Question: I'm having a bit of trouble with jqPlot styling. Currently I've got this:

This took quite a bit of fiddling to get it like this as it is, but now I've got one problem -- the line on the left! I don't know how to remove it, because I don't actually know WHAT it is!
This is the code I've got so far.
'''
plot = $.jqplot('chart', [values], {
animate: !$.jqplot.use_excanvas,
seriesDefaults: {
renderer: $.jqplot.BarRenderer,
rendererOptions: {
varyBarColor: true,
},
pointLabels: {
show: true,
},
shadow: false,
},
axes: {
xaxis: {
renderer: $.jqplot.CategoryAxisRenderer,
ticks: keys,
tickOptions: {
showGridline: false,
showMark: false,
fontFamily: 'DosisBold',
textColor: '#ffffff',
fontSize: 'larger'
},
},
yaxis: {
tickOptions: {
showGridline: false,
showMark: false,
showLabel: false,
shadow: false,
},
},
},
seriesColors: ["#bc4427", "#df8321", "#949629", "#5e8c41", "#739c9b", "#3483b3"],
grid: {
background: '#1d1d1d',
drawGridLines: false,
borderWidth: 0.0,
shadow: false,
},
highlighter: { show: false }
});
'''
I have a feeling it may be something to do with the renderer used on the y axis. Currently it's just using the default one (which I assume is the LinearAxisRenderer). If I change it to CategoryAxisRenderer, it gets rid of the annoying line, but then it shows the marks, and makes the numbers on top of the bars incorrect (so probably isn't going to be that useful).
I've also dug through the CSS, looking for the color of the line, #757575 but to no avail. I also changed EVERY SINGLE COLOR in that file to something that stands out (ie, red), but still nothing changes.
I'm not sure if it's a shadow on something, but I've tried just about every way (except the correct way) to remove them; still nothing.
Has anyone had this problem before? Any ideas?
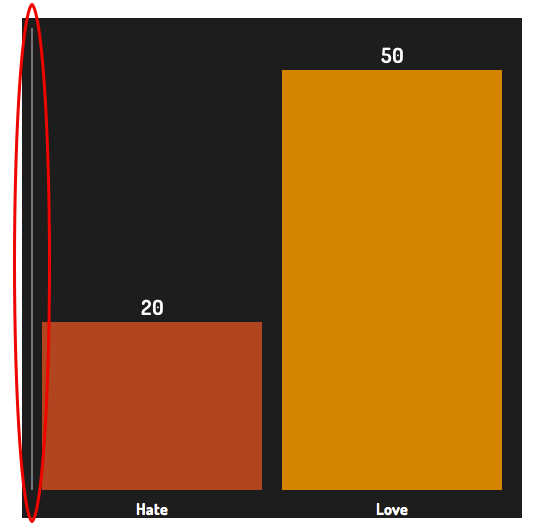
Answer: Well, I with still no luck in sorting the issue out using jqPlot options, I found a solution in just hiding the entire y-axis using CSS.
I just added this to the HTML file between the '<style>' tags, though of course you'd be able to put it in whatever stylesheet you're using.
'''
.jqplot-grid-canvas {
display: none;
}
'''
Voila! The damned y-axis is finally gone, leaving my graph styling nice and purdy.